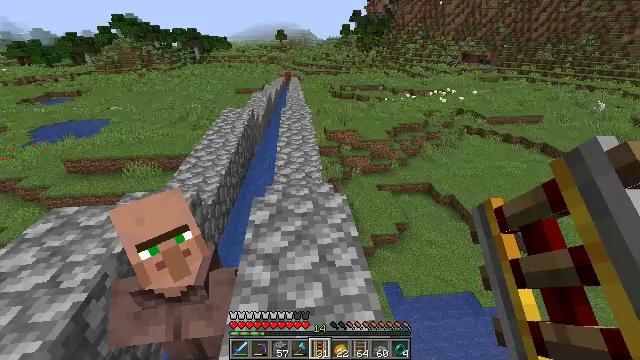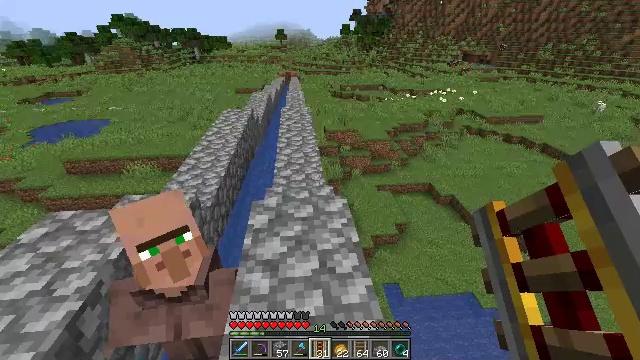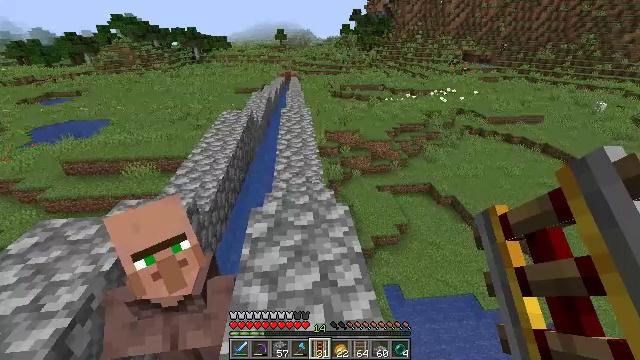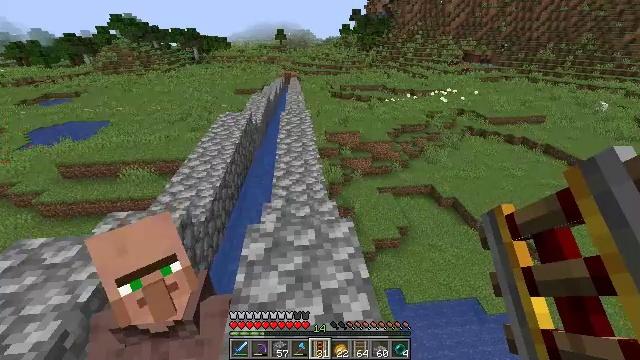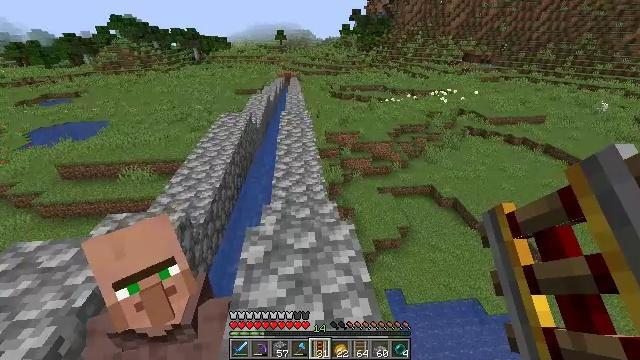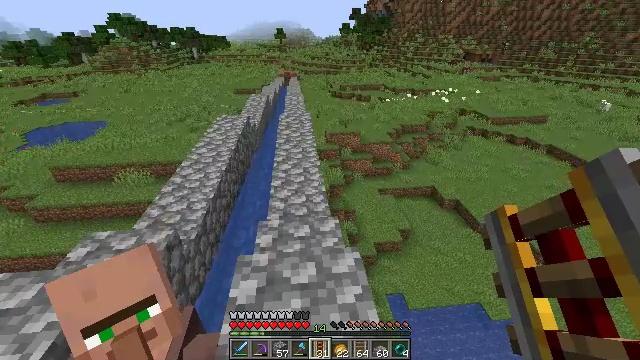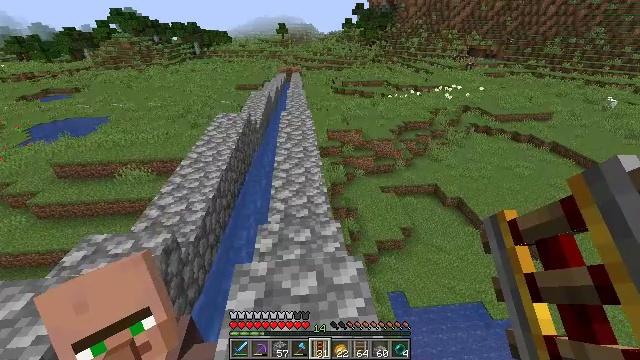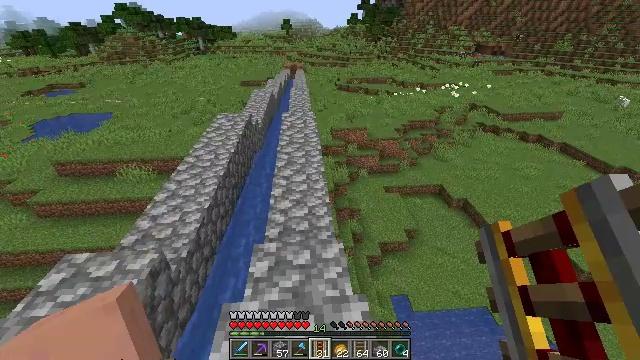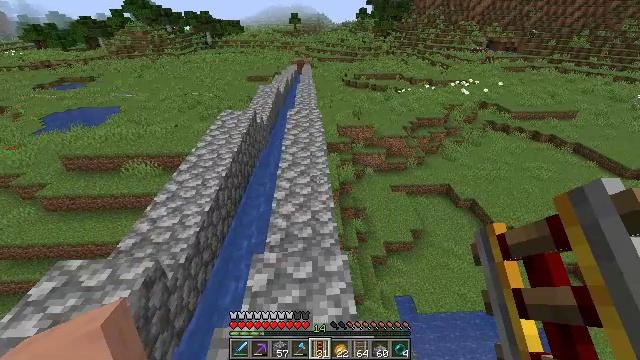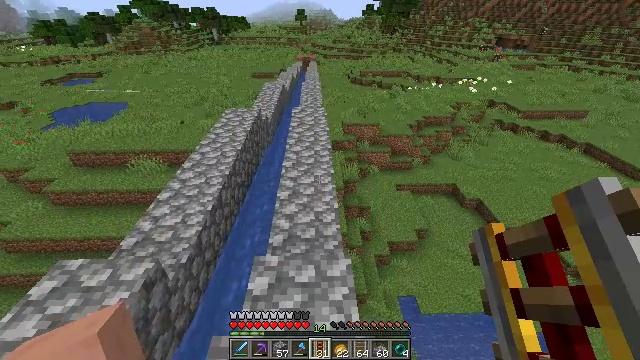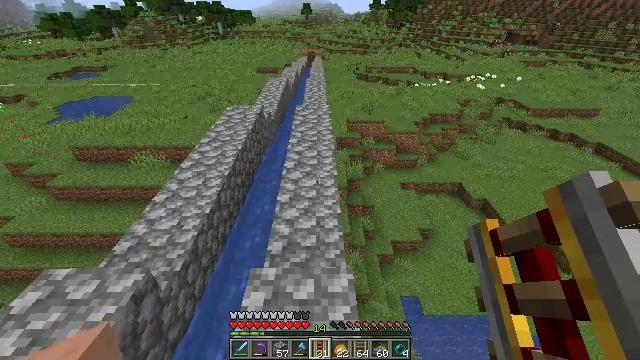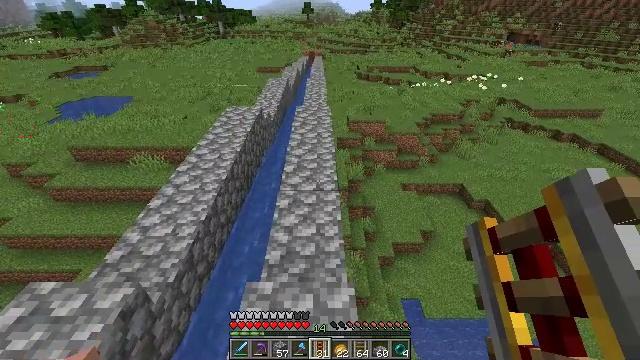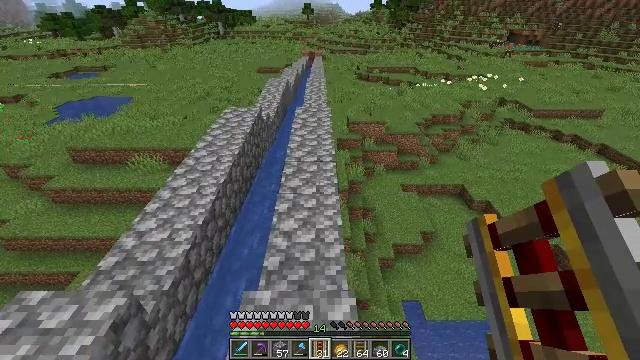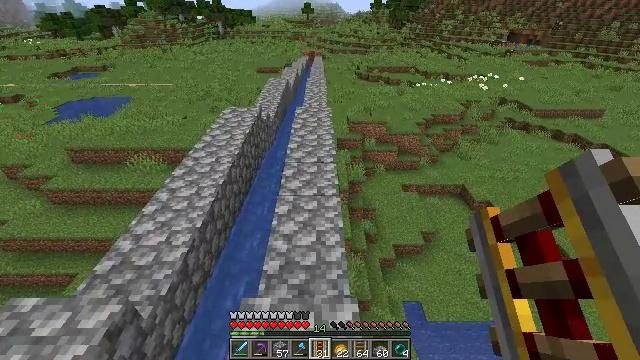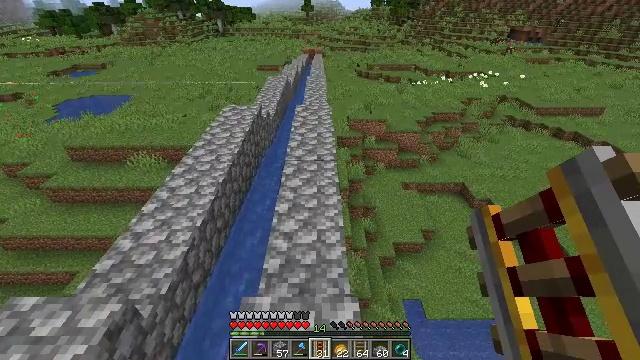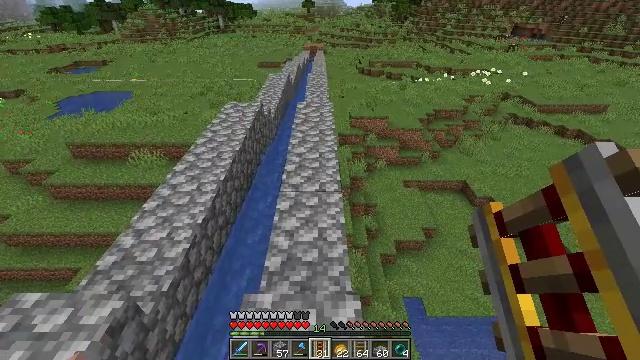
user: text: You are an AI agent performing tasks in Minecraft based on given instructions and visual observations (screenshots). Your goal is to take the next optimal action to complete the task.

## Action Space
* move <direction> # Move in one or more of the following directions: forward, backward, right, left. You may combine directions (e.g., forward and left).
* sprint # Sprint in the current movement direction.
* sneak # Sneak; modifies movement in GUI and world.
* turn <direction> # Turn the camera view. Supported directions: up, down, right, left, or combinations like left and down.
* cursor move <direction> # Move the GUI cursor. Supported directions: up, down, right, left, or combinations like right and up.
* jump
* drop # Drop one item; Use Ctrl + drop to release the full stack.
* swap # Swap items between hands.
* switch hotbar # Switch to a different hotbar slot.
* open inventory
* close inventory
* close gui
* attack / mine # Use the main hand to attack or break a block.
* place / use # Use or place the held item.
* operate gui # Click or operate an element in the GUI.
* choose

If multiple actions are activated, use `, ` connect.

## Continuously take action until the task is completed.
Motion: motion action
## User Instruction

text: Mine dirt from the ground.
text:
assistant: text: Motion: move forward
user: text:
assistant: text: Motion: move forward
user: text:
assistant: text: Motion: move forward
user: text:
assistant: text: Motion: move forward
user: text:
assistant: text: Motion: move forward
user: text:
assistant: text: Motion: move forward
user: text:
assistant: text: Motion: move forward
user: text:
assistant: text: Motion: move forward, turn left
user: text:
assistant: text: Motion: move forward, turn left
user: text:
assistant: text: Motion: move forward, turn left and down
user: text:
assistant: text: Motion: no_op
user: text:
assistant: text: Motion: no_op
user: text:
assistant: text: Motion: no_op
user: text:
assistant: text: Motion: no_op
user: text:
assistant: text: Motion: no_op
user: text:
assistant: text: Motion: turn down
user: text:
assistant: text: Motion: turn down
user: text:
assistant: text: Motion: no_op
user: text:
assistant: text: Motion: no_op
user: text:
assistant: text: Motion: no_op
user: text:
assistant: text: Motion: turn left and down
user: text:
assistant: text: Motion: turn left and down
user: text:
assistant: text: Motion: turn left and down
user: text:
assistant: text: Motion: turn left
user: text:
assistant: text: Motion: turn left
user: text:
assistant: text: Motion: no_op
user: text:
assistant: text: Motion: no_op
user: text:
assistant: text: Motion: no_op
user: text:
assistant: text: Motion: no_op
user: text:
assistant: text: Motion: no_op